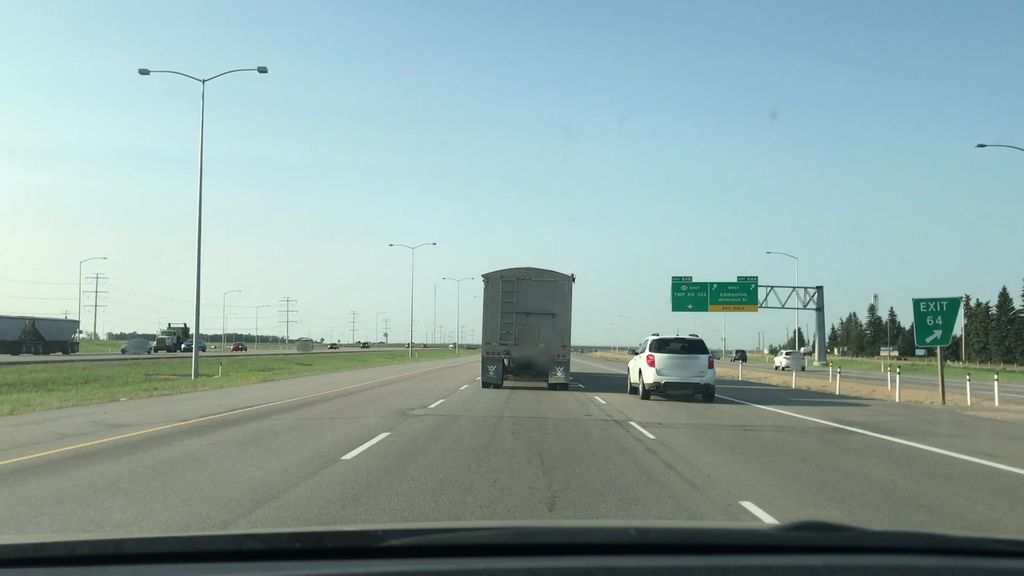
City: edmonton